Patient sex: F
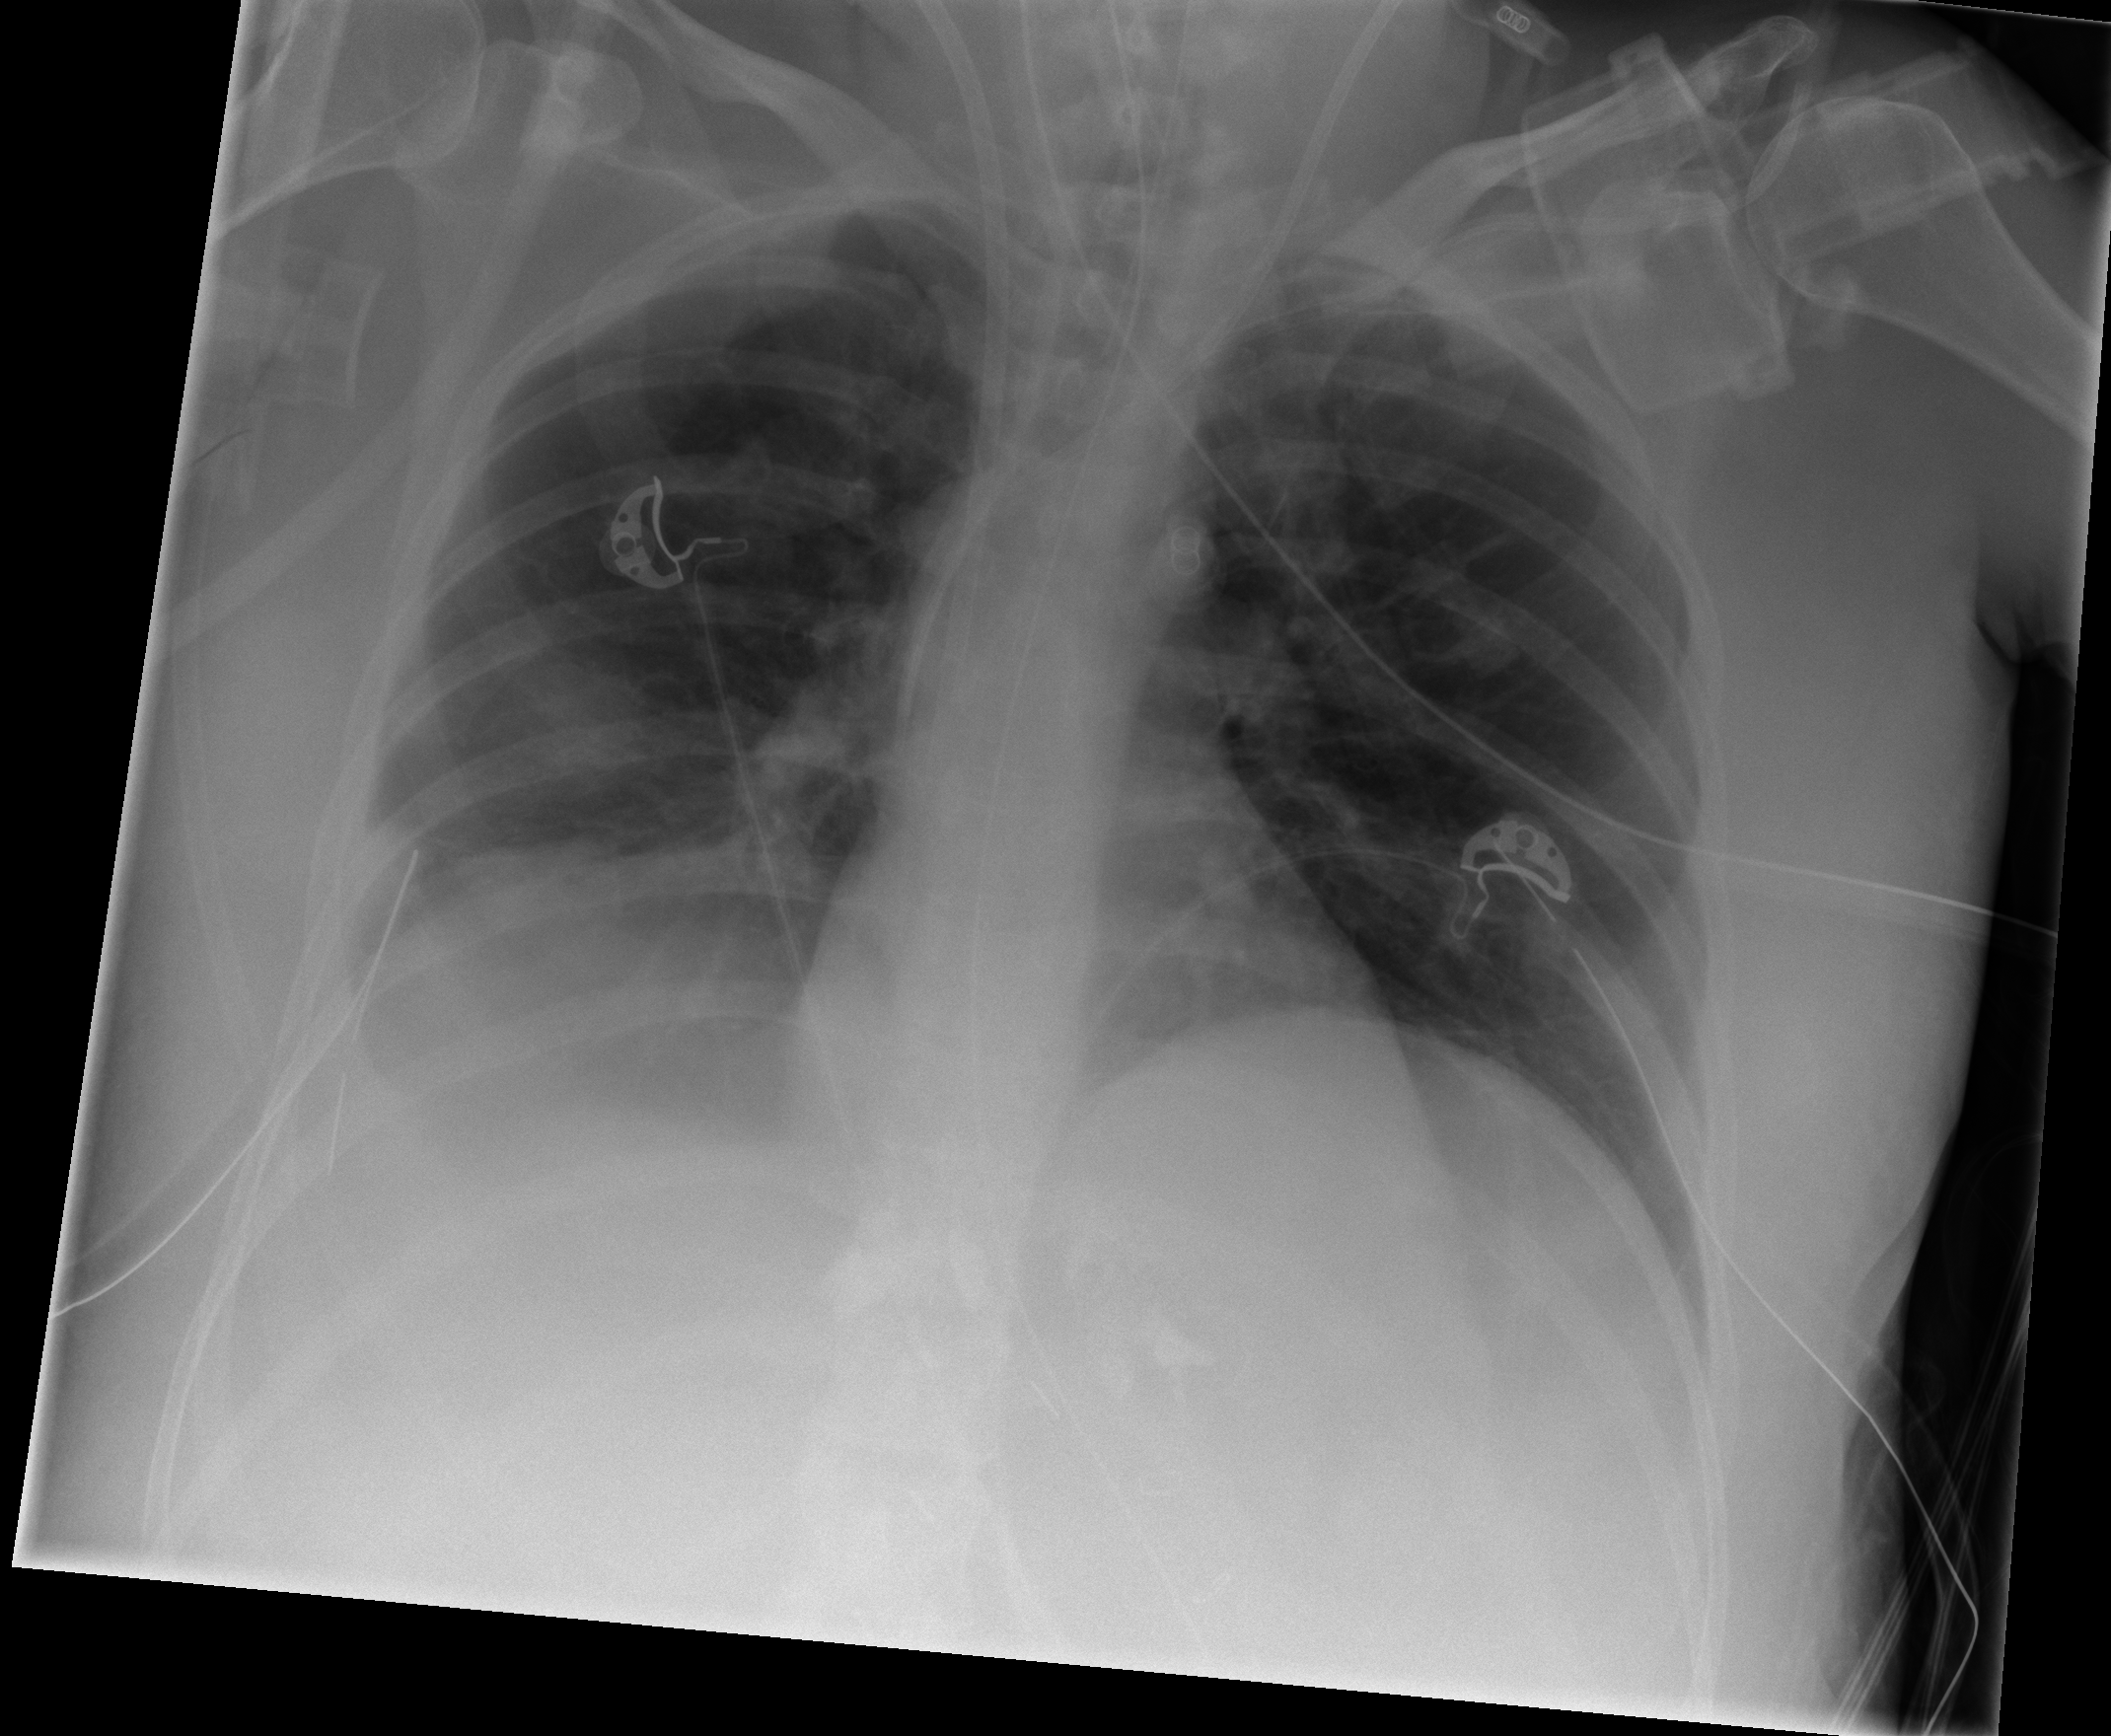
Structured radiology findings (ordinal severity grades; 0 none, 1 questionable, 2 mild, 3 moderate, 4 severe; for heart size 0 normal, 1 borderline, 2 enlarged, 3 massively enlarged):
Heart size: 0
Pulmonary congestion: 0
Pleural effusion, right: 2
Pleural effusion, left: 0
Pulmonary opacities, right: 0
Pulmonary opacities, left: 0
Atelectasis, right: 2
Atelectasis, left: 0